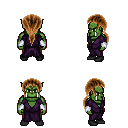
a pixel art fantasy rpg character, male body template, orc, green skin, purple robe, red pants, brown ponytail hairstyle, white cloth bracers, black shoes, four views (front, back, left, right), 2x2 character sprite sheet, small pixel art, hard edges, no anti-aliasing